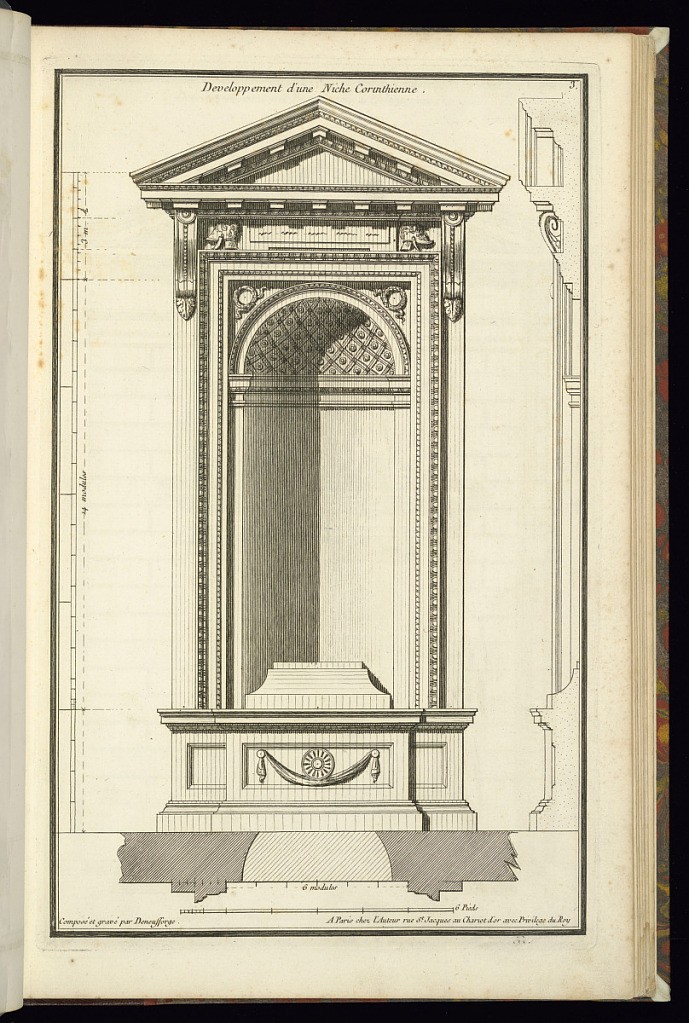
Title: Developpement d'une Niche Corinthienne
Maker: Jean-François de Neufforge, Flemish, 1714–1791
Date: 1768
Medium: Engraving on paper
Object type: Print
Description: Elevation, plan, and profile of a niche decorated according to the principles of the Corinthian order and with egg and dart, lamb tongue, bead course, rosette, helmets, and coffered ornamentation. The plate is signed and numbered.